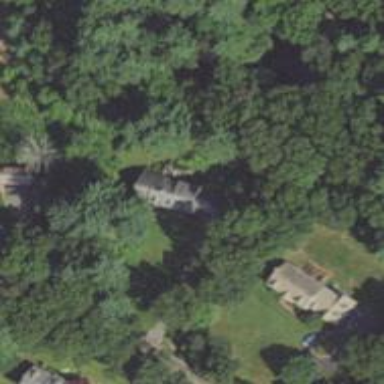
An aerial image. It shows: Driveway.